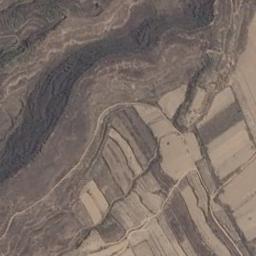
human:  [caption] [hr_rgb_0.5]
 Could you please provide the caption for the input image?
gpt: There are numerous plants on the terrace .

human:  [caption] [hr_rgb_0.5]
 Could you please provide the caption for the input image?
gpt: A large patch of brown terraces .

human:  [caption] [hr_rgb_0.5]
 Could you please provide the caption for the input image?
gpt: The bare terrace is next to some trees .

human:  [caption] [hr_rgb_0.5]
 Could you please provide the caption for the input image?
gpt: Most terraces are planted with crops .

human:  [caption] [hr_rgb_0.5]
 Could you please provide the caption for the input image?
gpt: There are some yellow terraces arranged irregularly .